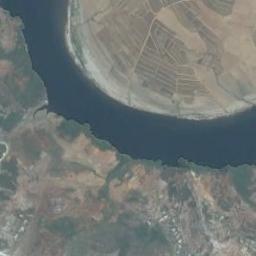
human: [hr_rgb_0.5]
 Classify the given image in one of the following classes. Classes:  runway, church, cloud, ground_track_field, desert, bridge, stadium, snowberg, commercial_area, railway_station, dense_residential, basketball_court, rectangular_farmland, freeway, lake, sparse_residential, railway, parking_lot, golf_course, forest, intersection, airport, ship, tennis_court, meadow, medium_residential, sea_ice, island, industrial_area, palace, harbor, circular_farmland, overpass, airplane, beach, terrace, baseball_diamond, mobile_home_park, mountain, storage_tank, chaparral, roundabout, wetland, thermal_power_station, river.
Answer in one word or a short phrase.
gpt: river